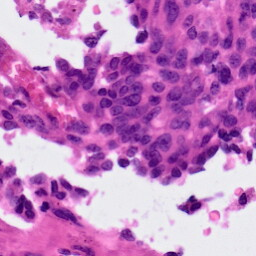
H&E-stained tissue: Ovarian